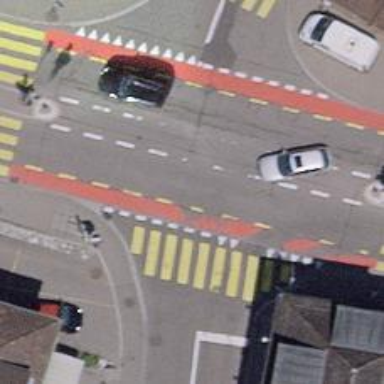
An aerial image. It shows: Road with traffic signals.